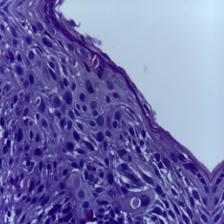
Diagnosis: OSCC